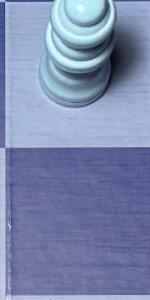
Label: Empty